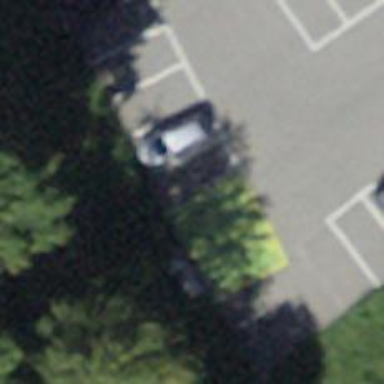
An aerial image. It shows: Charging station.